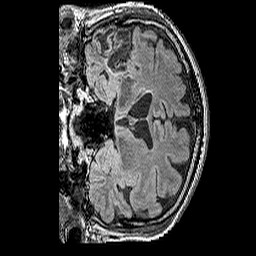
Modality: FLAIR
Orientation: coronal
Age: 63
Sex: male
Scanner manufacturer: siemens
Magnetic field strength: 3 T
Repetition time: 6 s
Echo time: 0.388 s